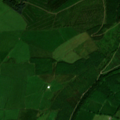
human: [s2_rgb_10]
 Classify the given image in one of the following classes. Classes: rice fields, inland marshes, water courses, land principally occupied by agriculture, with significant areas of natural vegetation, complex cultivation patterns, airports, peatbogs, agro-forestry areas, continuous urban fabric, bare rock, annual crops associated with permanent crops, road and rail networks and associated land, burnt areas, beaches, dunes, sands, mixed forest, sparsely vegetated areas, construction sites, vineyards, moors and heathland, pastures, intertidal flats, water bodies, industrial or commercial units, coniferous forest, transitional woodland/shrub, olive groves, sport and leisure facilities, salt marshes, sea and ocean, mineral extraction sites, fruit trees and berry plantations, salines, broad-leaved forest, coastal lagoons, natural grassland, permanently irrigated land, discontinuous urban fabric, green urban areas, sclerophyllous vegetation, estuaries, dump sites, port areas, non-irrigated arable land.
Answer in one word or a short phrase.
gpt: pastures, coniferous forest, mixed forest, transitional woodland/shrub